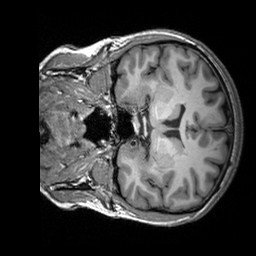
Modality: T1w
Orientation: coronal
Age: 26
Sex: female
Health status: healthy
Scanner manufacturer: siemens
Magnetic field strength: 3 T
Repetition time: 2.3 s
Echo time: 0.00303 s